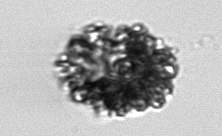
Label: Corymbellus